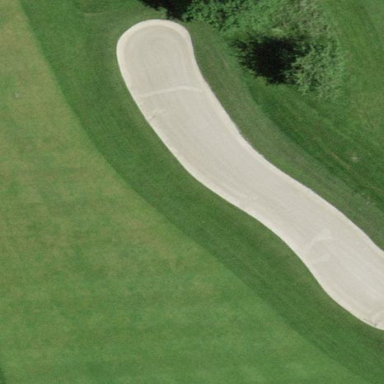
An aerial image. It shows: Sand bunker on golf course.